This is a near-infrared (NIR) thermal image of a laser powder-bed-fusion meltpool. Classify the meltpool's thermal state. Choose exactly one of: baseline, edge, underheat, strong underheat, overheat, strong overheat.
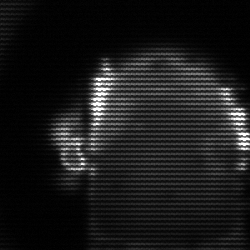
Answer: baseline